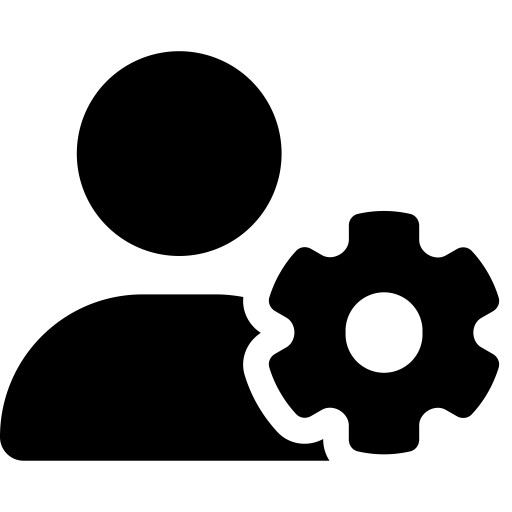
Tags: icon, FontAwesome, fa-icon, solid, user, gear